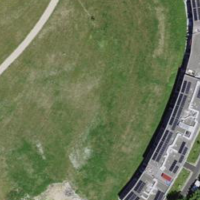
EUNIS habitat code: 54
Species observed at this site:
Agrimonia eupatoria